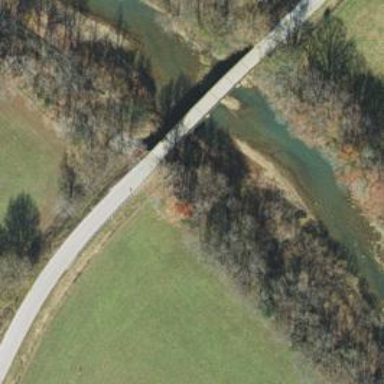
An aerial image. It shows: Tertiary road with bridge.